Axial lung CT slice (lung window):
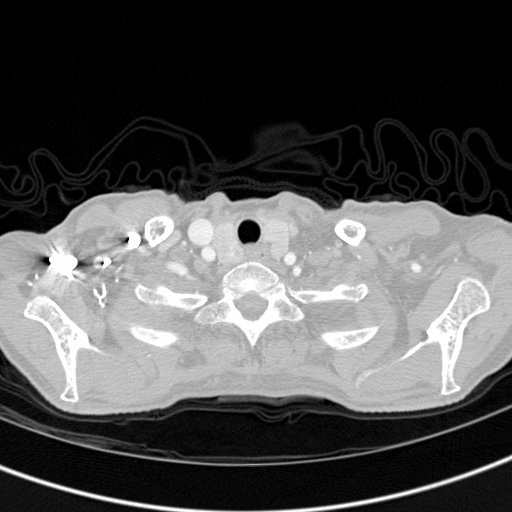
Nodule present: no